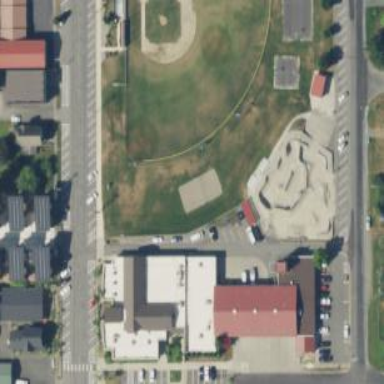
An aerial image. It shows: Baseball pitch for leisure land.